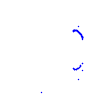
Particle: proton